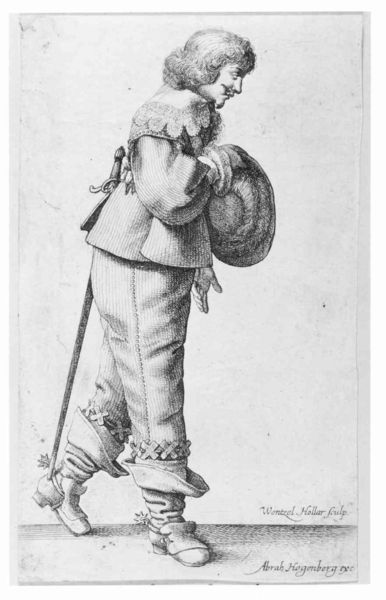
Titel: Der grüßende Herr
Künstler: Wenzel Hollar
Standort: Karlsruhe
Institution: Staatliche Kunsthalle Karlsruhe
Schlagwörter: hand, kopf, mann, weiß, grau, haar, hut, nase, profil, rücken, schwarz, skizze, zeichnung, blick, gürtel, weg, tanz, alt, anzug, bart, hose, jacke, schnurrbart, diener, falten, kleidung, kragen, mensch, spitze, ärmel, holland, hände, niederlande, portrait, porträt, signatur, gehen, haare, kostüm, adel, spitzen, gebeugt, locken, renaissance, reiter, stock, perücke, schrift, seitlich, papier, haltung, schuhe, stab, laufen, grafik, hof, vorstellung, französisch, schnäuzer, datum, seitenansicht, rüschen, schnauzbart, krempe, gang, knabe, unterschrift, buch, druck, schraffur, radierung, stich, titel, seite, schwarzweiß, schwert, säbel, uniform, soldat, bleistift, degen, manschetten, stiefel, schritt, ganzkörper, kreuze, mittelalter, gehend, verbeugung, flämisch, spitzenkragen, adliger, begrüßung, edelmann, sporen, sporren, kupferstich, gamaschen, gruß, vorstellen, steifel, laufend, biesen, kavalier, handinnenfläche, hare, musketiere, untertan, respekt, musketier, gehender, in gedanken, unterwürfig, geck, stutzer, 17., holler, hogenberg, mustache